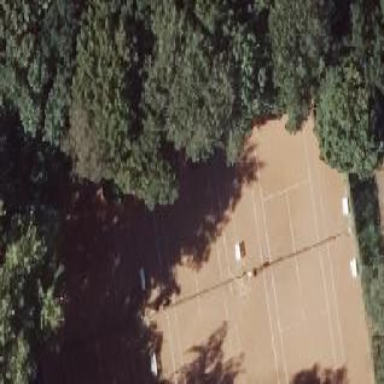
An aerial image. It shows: Clay tennis court in leisure land pitch.